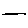
Label: line